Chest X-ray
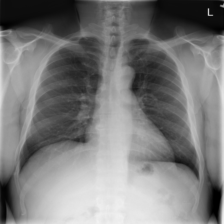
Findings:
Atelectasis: negative
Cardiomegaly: negative
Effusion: negative
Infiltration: negative
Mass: negative
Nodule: negative
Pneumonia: negative
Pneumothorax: negative
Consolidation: negative
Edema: negative
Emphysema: negative
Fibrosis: negative
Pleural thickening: negative
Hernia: negative